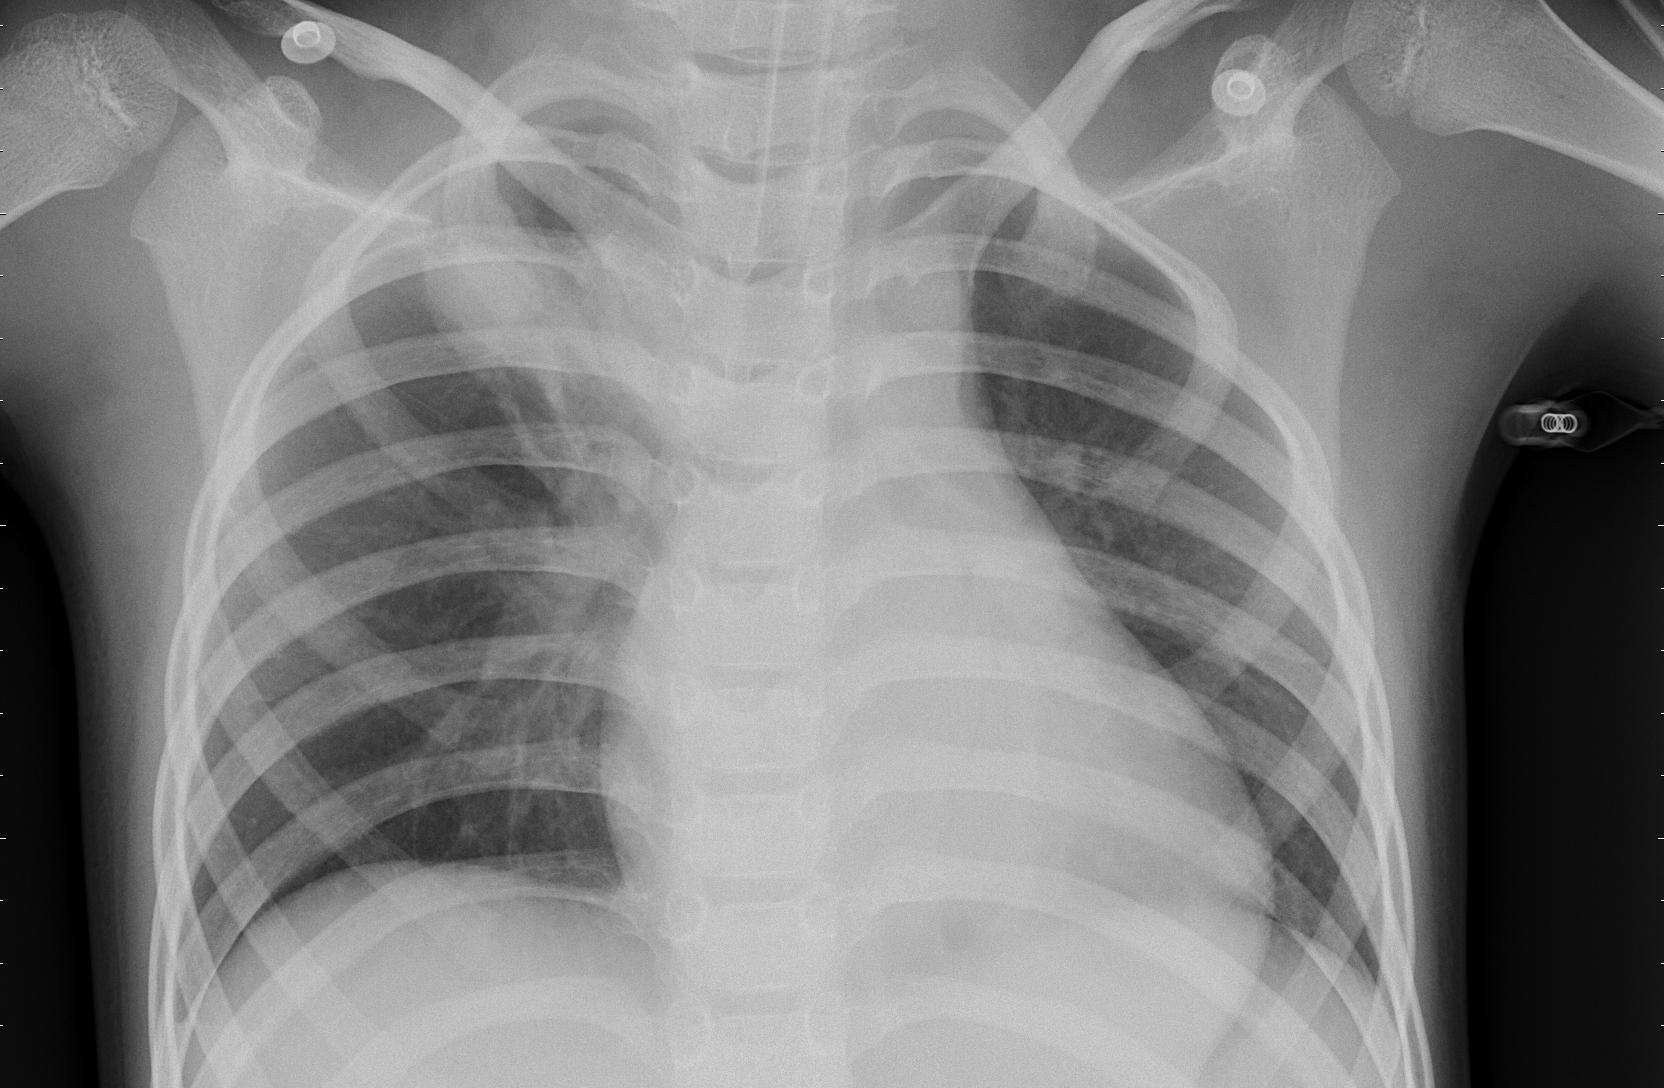
Diagnosis: PNEUMONIA